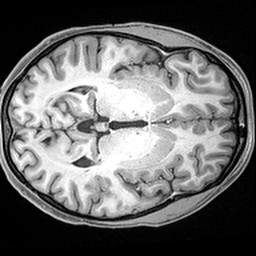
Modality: T1w
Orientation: axial
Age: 21
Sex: female
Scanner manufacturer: siemens
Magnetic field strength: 3 T
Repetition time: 2.4 s
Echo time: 0.0022 s